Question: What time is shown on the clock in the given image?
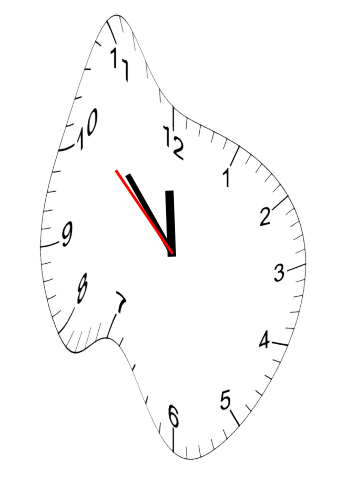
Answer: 11:52:52